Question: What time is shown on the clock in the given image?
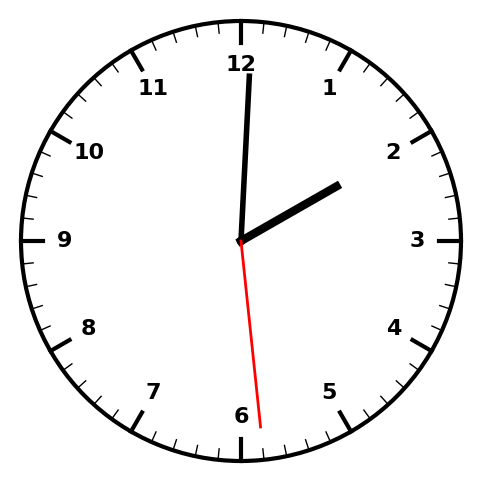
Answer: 02:00:29